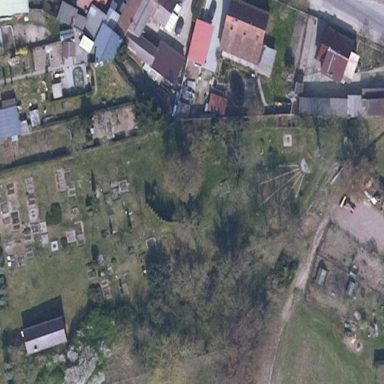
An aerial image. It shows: Cemetery.